Field crop: maize
Growth stage: 2
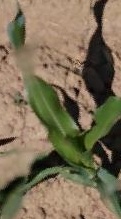
Species: maize